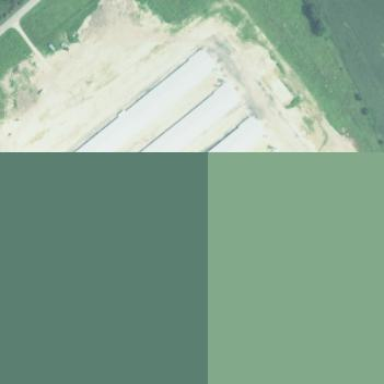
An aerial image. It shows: Farmyard area.